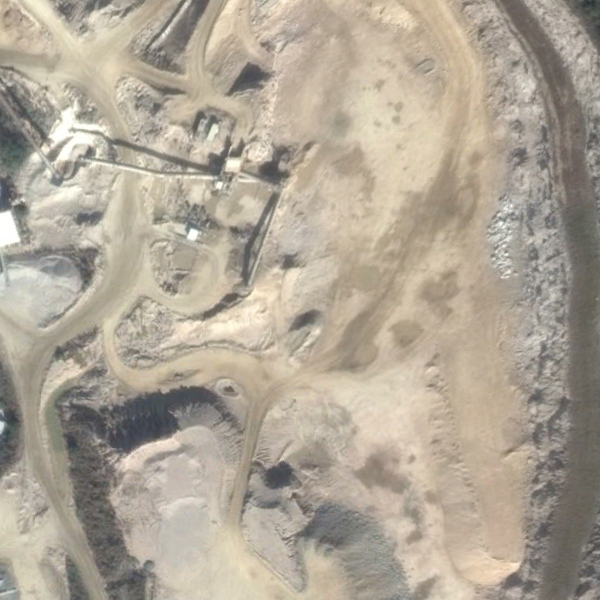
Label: BareLand